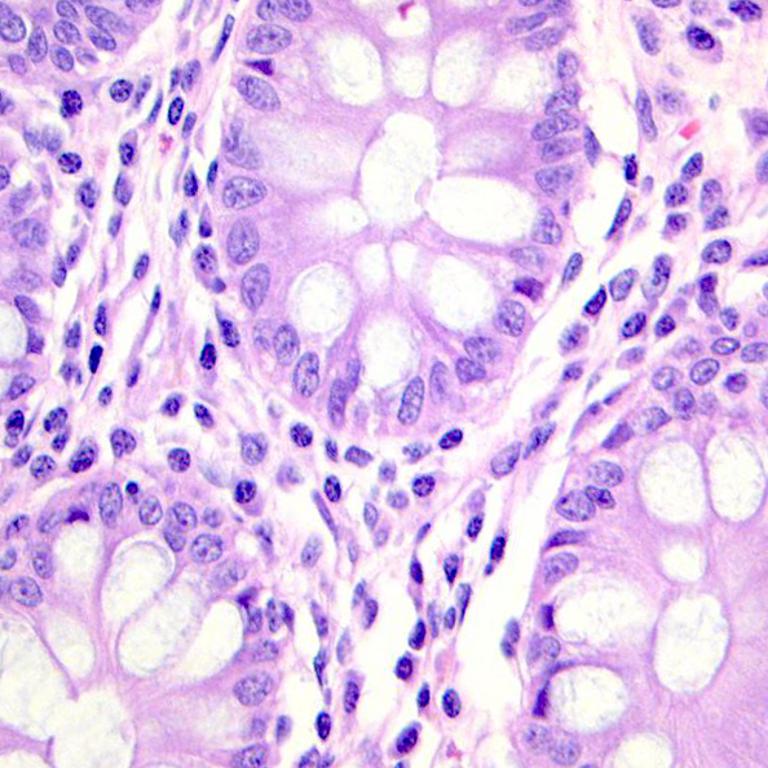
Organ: colon
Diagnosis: benign